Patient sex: F
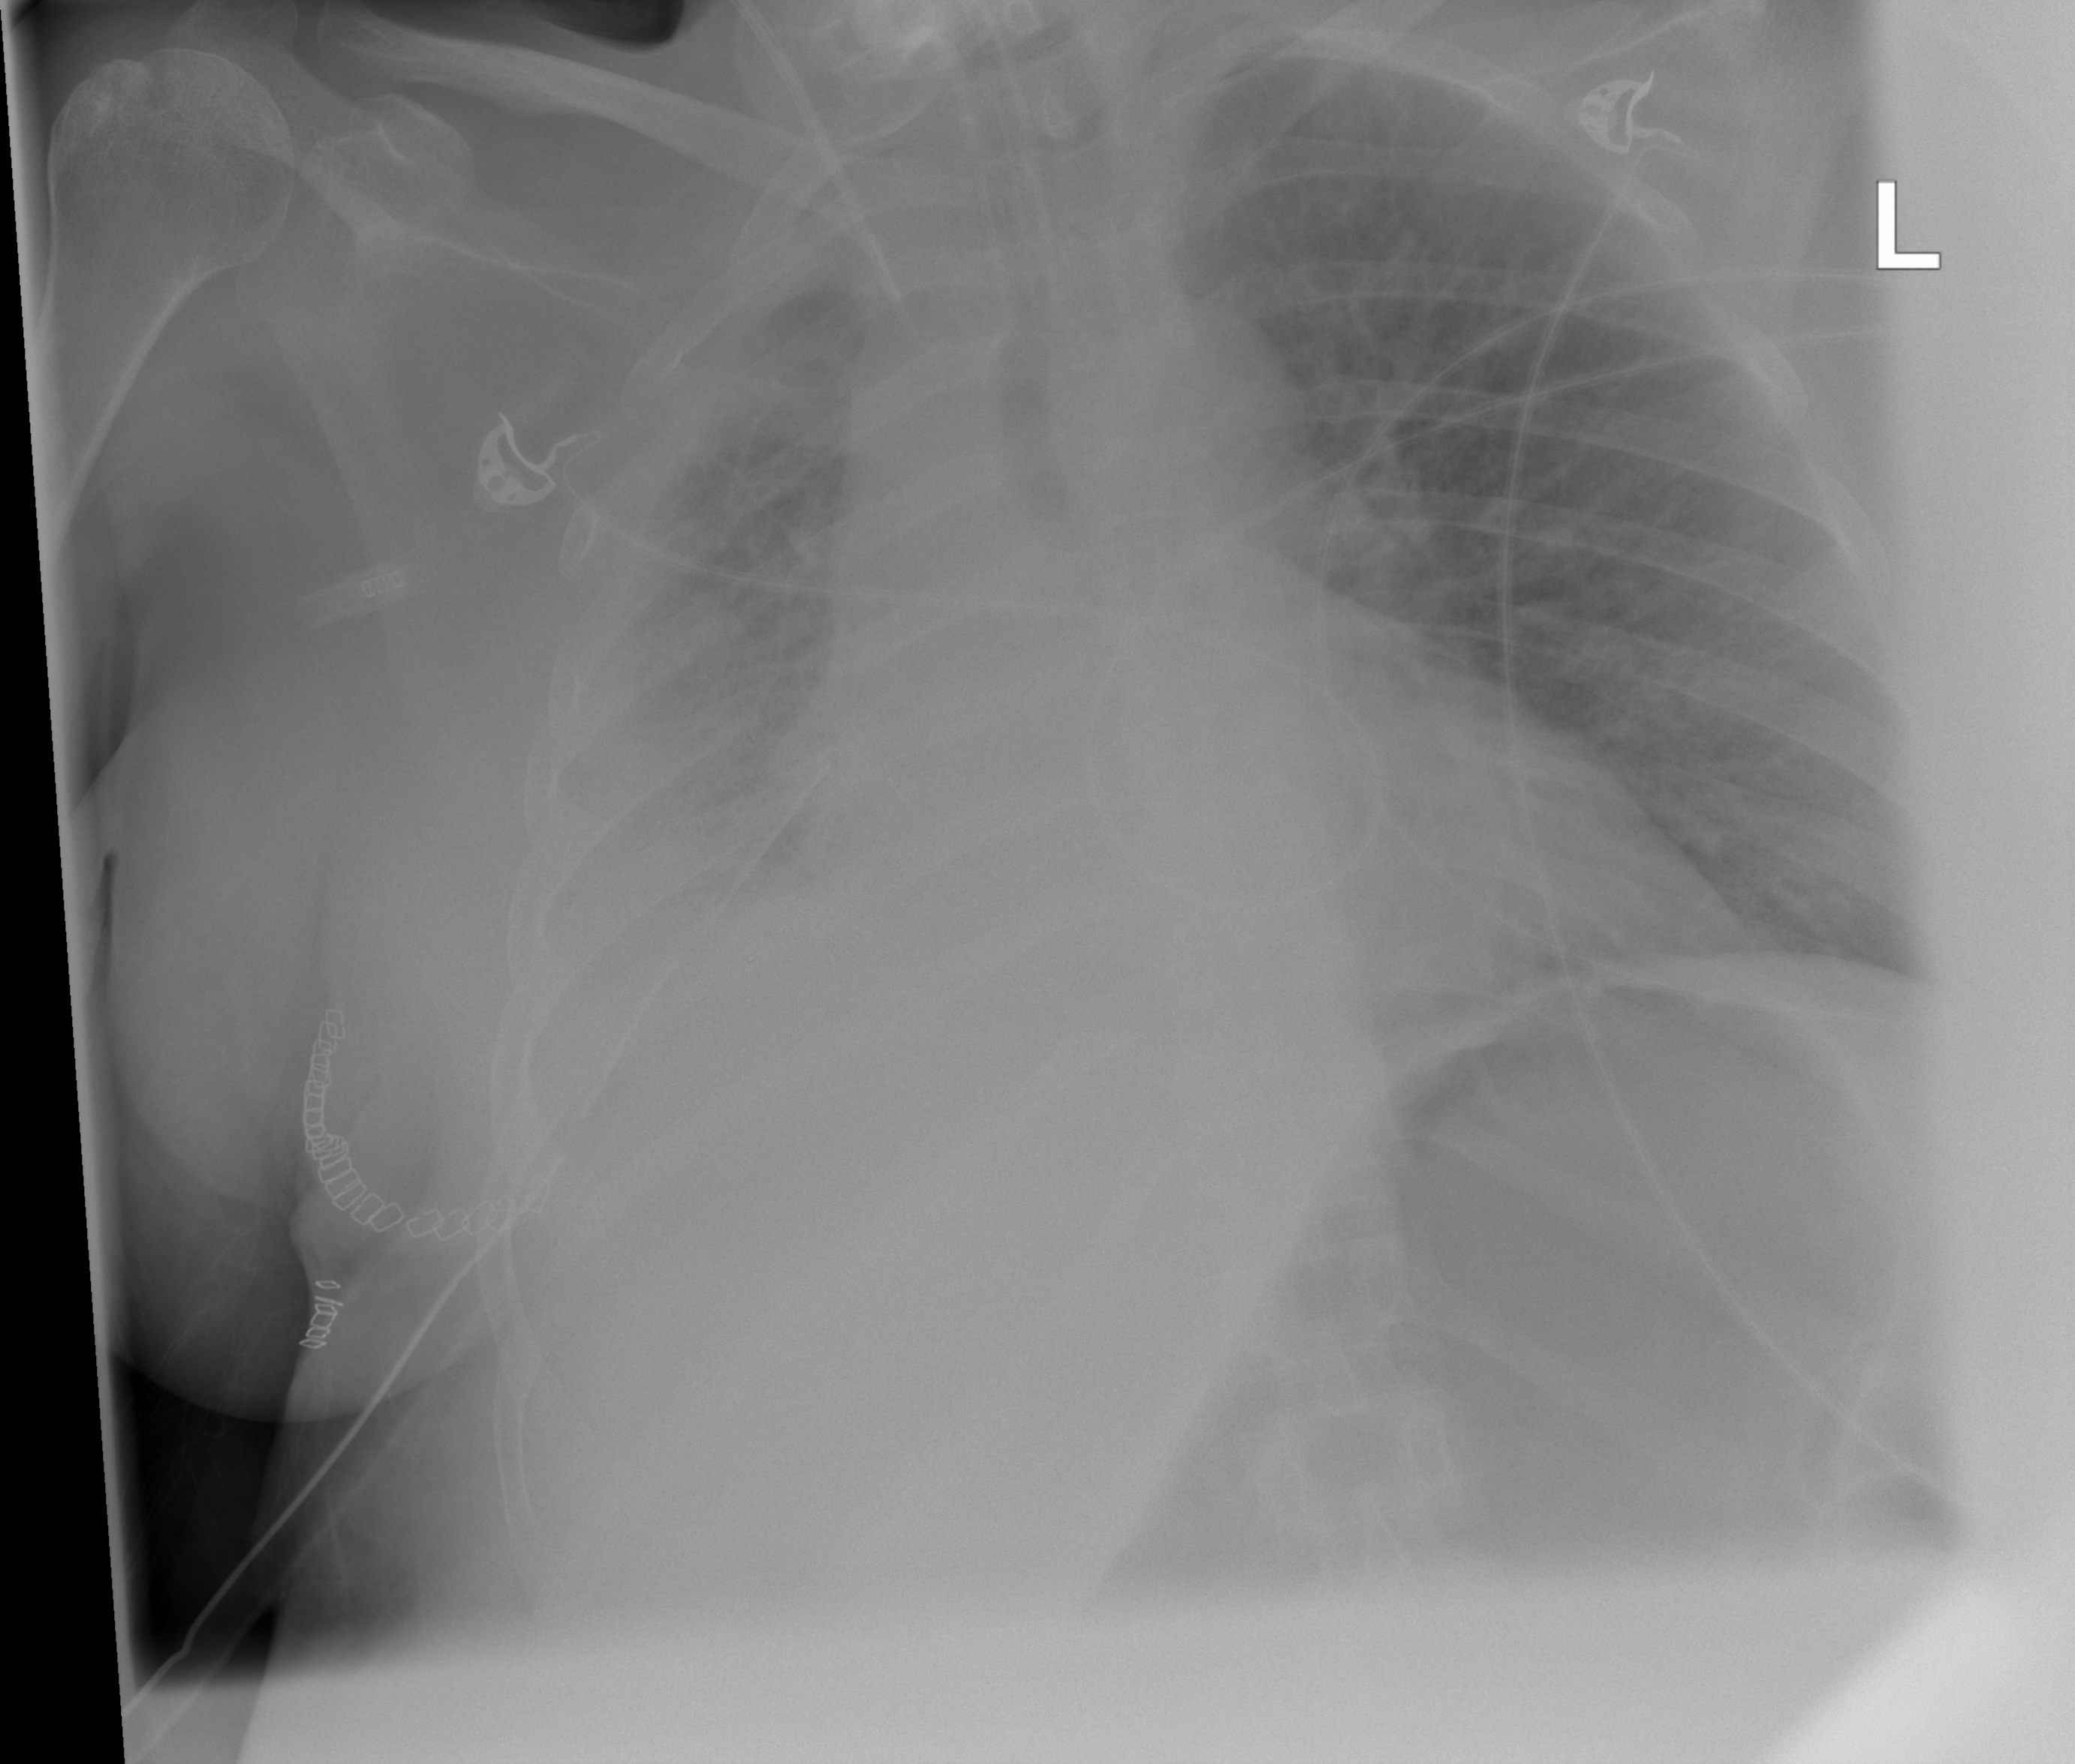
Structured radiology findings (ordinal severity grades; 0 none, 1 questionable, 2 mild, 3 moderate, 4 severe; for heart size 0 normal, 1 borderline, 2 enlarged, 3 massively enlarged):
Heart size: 2
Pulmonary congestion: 0
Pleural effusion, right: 3
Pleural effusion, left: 0
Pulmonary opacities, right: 1
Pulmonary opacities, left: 0
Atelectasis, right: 3
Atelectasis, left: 0